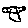
Label: bird